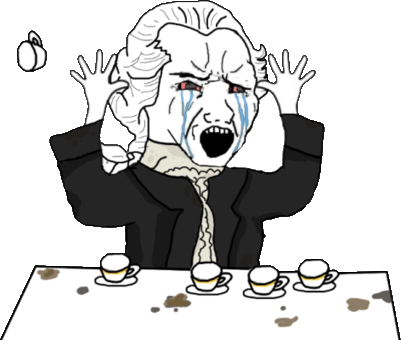
Label: 5_Soyjak